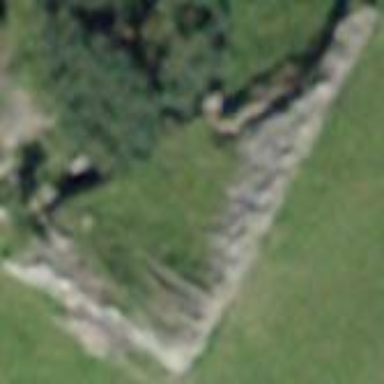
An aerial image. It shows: Retaining wall.